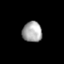
Tissue: skin
Cell type: T cells
Senescence score: 0.7049
Nuclear area (px): 396
Mean DAPI intensity: 166.336